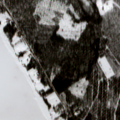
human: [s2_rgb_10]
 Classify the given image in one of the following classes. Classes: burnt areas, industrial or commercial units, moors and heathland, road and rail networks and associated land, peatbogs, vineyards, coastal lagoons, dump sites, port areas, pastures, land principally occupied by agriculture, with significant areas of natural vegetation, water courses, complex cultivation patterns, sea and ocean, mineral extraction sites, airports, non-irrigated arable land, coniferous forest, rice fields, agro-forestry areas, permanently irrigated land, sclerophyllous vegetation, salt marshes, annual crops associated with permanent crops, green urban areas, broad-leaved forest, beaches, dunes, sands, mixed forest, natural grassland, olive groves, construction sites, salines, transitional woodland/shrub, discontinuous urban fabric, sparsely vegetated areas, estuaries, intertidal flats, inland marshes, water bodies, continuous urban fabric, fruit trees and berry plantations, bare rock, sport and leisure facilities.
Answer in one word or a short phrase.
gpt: mixed forest, water bodies